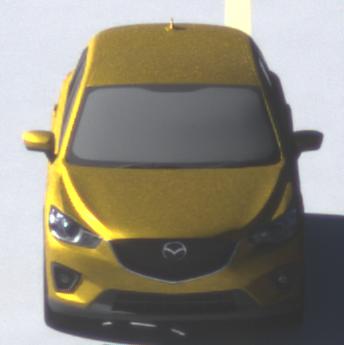
Make: Mazda
Model: CX-5 2.0 SKYACTIV-G 160
Detailed model: CX-5 (GH)
Model produced from: 2012/04
Model produced until: 2015/02
Doors: 5
Color: yellow
Road condition: dry road
Daytime: morning or afternoon
Contrast: high contrast